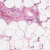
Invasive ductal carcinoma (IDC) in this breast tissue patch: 0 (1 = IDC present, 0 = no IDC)